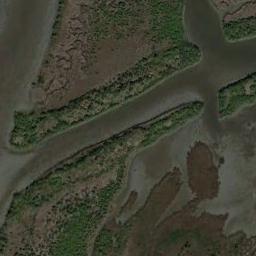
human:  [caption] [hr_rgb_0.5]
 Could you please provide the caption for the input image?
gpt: There are many different areas of water surrounded by wetlands .

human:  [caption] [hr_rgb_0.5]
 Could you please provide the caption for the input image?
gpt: The wetland consists of bare land, Green plants and water .

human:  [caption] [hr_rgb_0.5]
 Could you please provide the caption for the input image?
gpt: There are a few brown bare lands in the river in a wetland with sparse green plants on the bare lands .

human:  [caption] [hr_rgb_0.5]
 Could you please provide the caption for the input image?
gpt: There are rows of tall trees in this wetland .

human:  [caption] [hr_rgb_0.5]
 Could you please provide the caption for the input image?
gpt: There are some green plants and many water areas on the wetland .